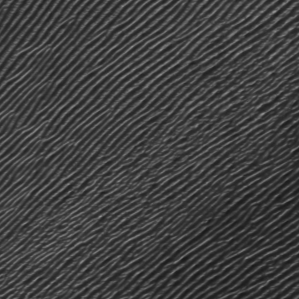
Label: frost